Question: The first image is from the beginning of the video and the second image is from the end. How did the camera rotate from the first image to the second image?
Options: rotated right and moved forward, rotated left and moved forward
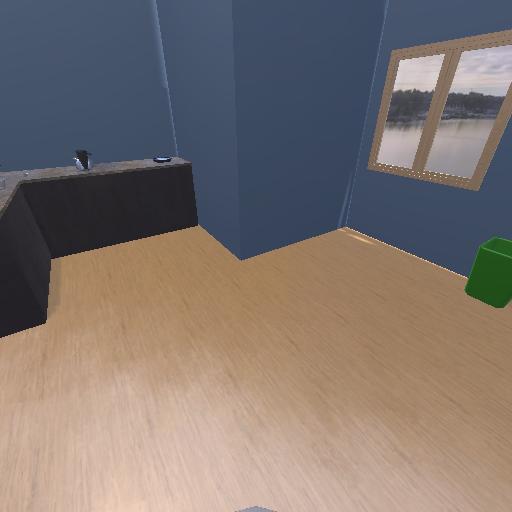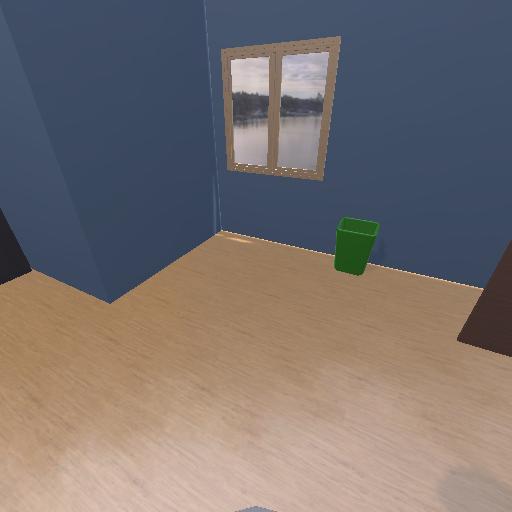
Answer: rotated right and moved forward